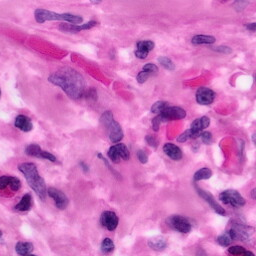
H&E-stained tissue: Pancreatic